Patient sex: M
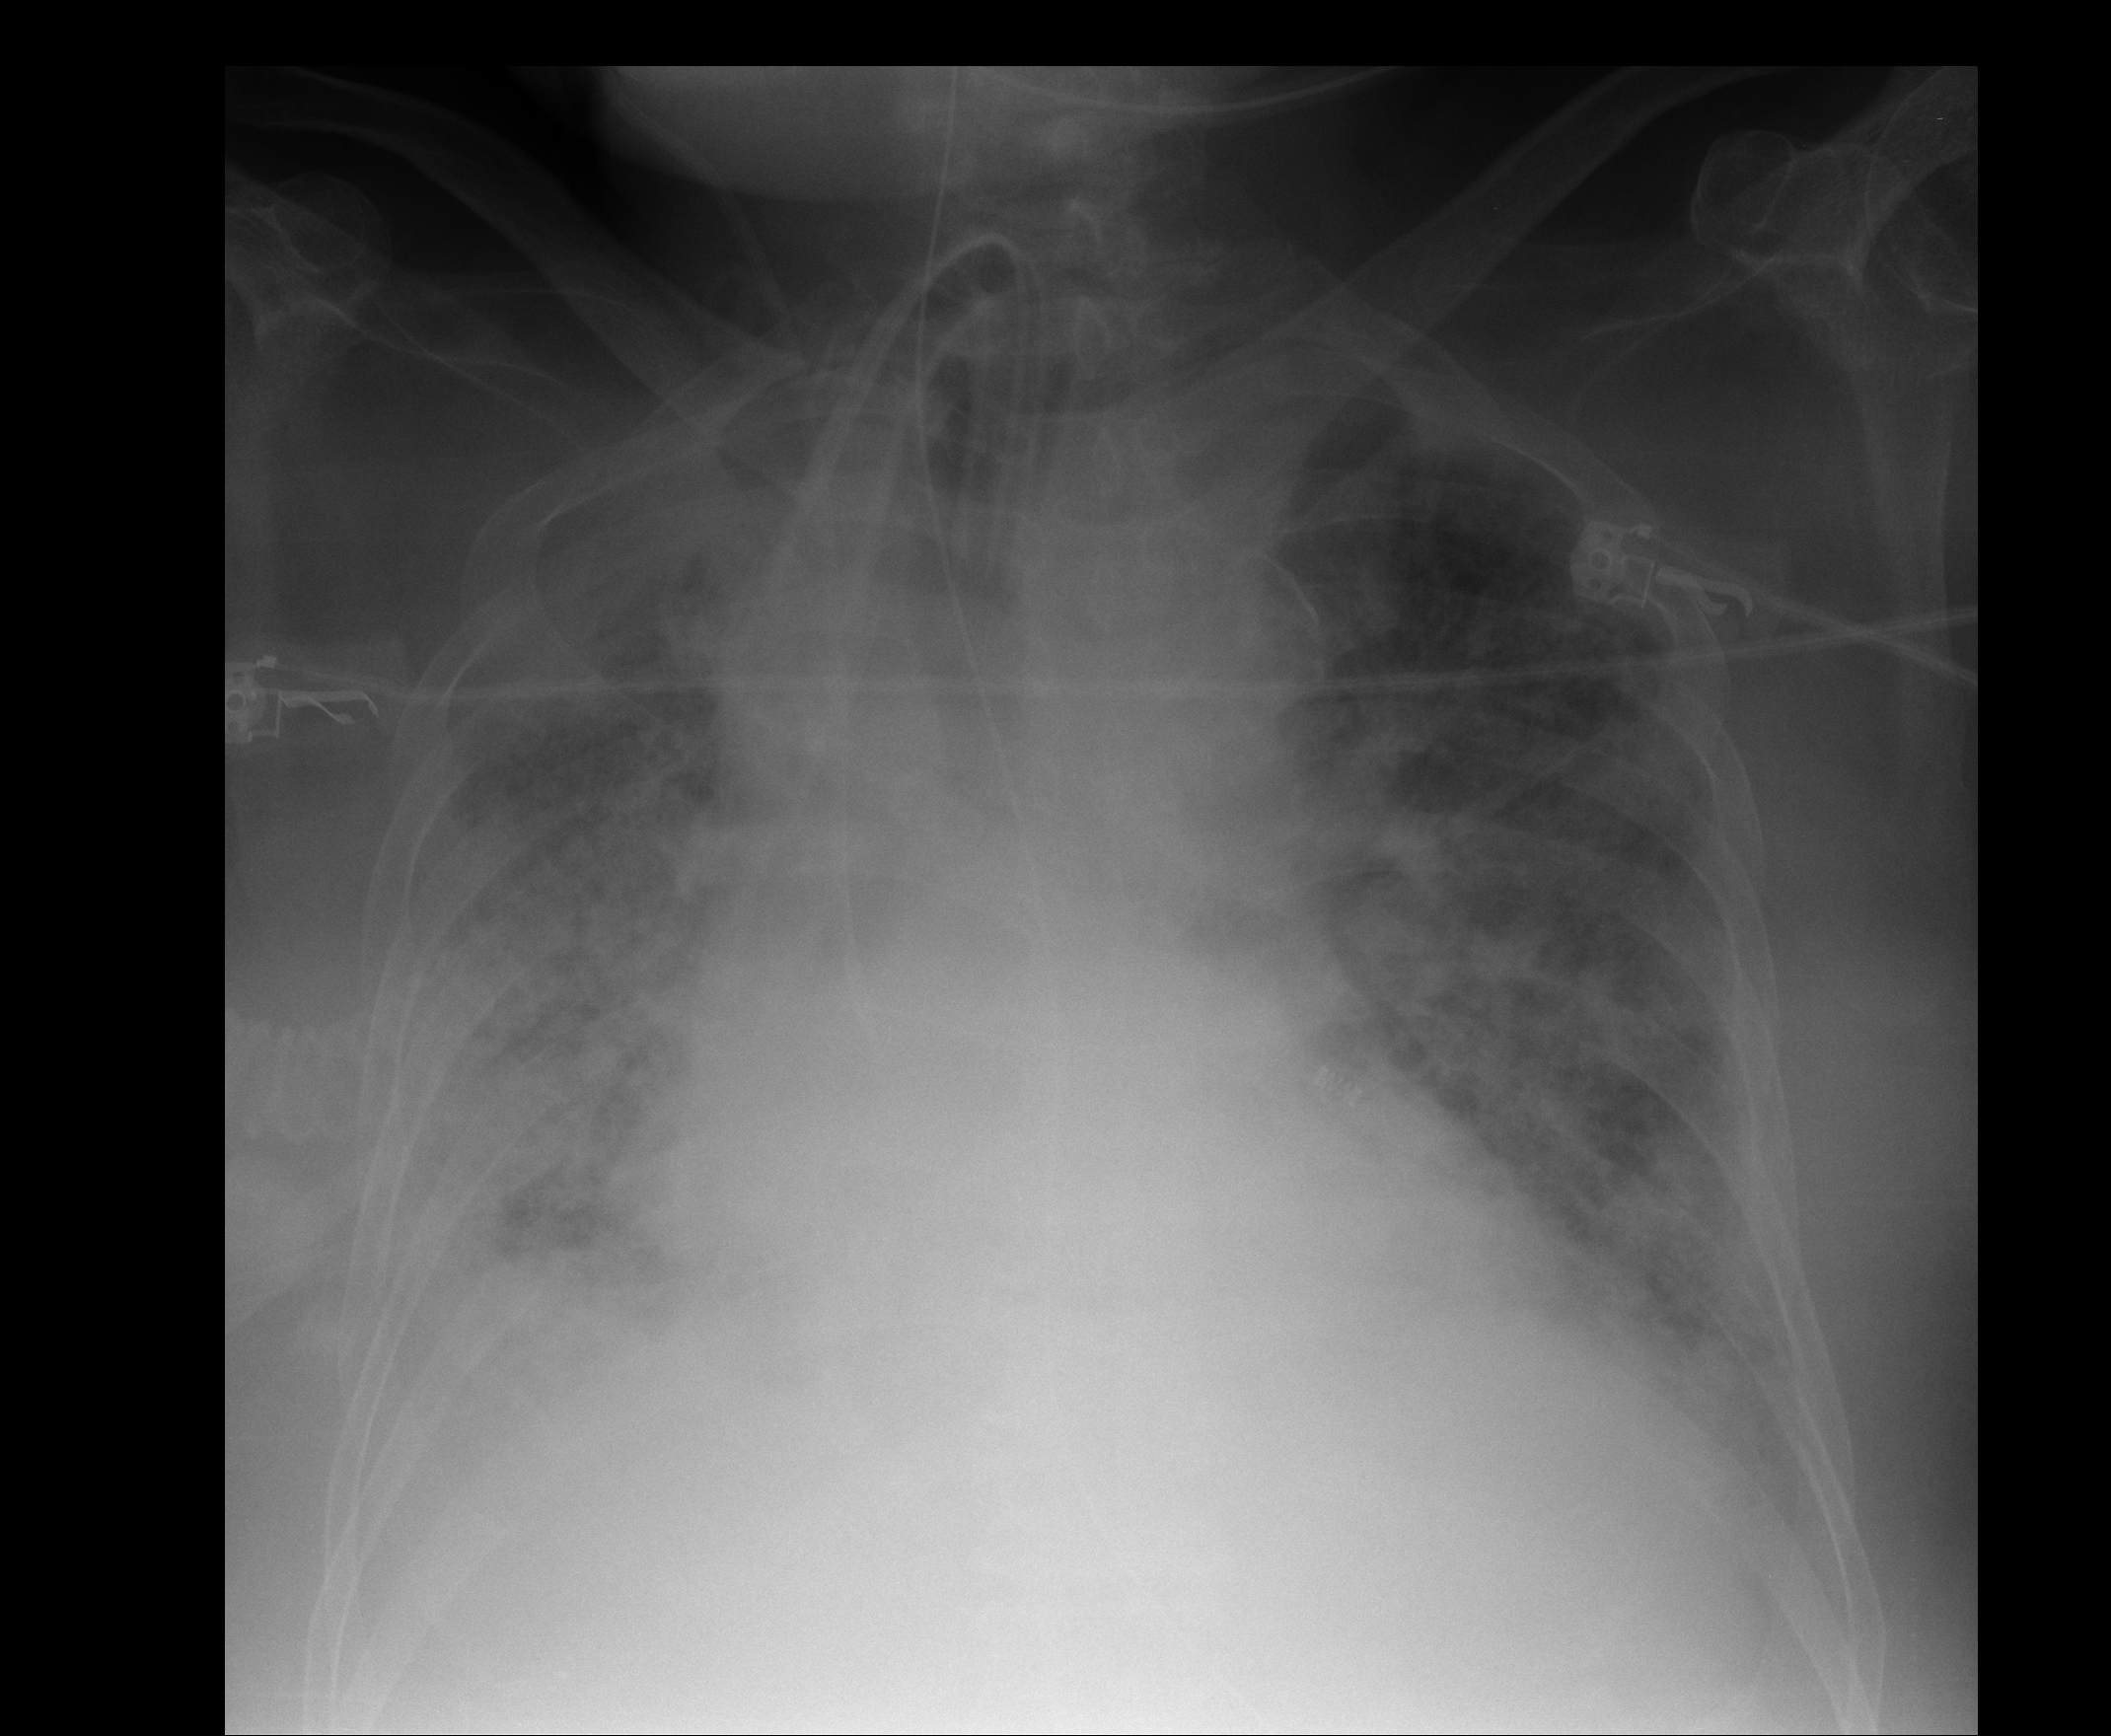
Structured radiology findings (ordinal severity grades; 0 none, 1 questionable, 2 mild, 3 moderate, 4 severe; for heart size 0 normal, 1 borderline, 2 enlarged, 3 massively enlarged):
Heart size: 2
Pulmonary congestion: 3
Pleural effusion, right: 2
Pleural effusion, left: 1
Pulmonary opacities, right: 4
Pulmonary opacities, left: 4
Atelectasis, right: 4
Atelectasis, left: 3